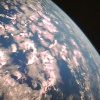
Label: cloud